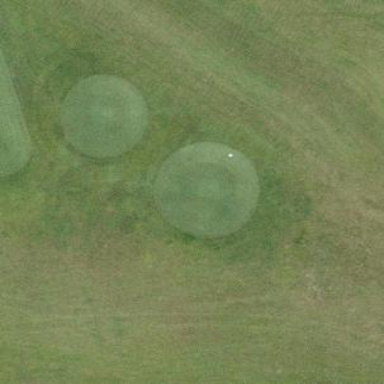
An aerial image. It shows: Golf tee.